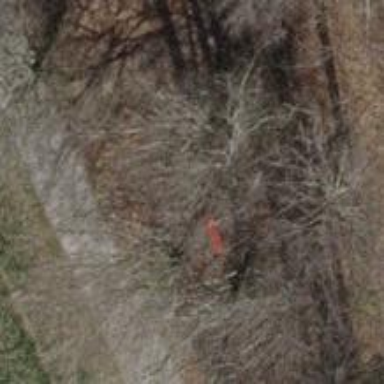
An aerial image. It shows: Red bench.